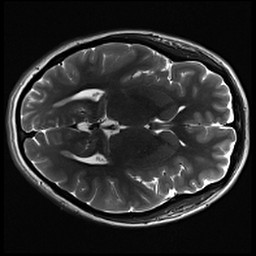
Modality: inplaneT2
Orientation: axial